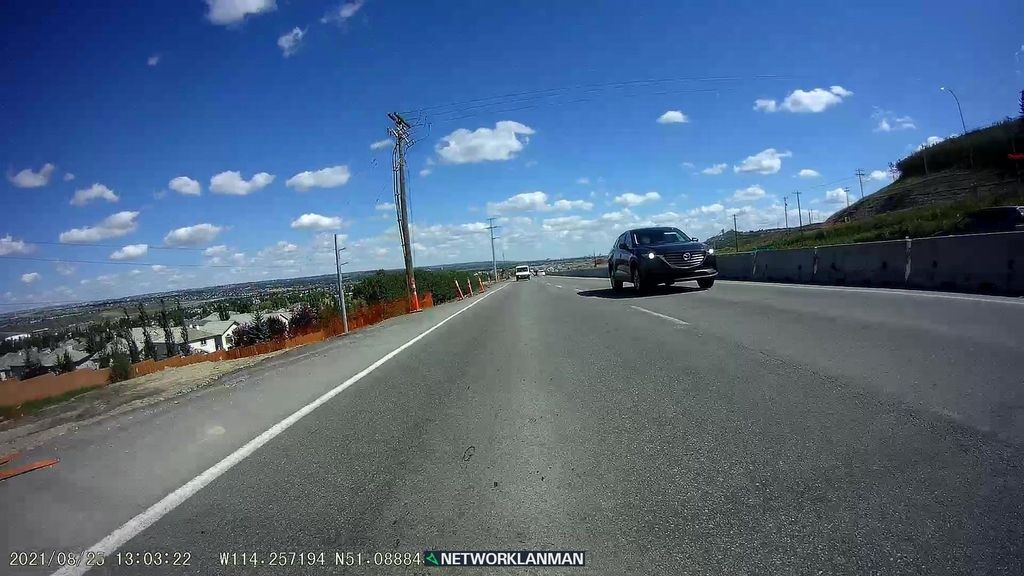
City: calgary